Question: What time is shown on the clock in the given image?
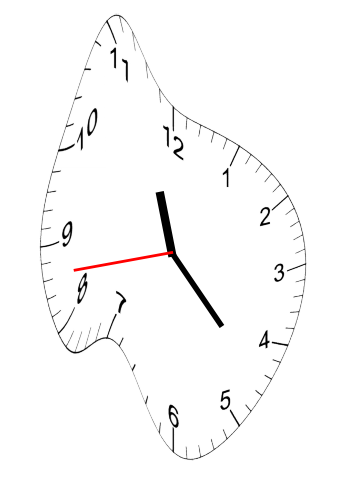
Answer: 11:22:43